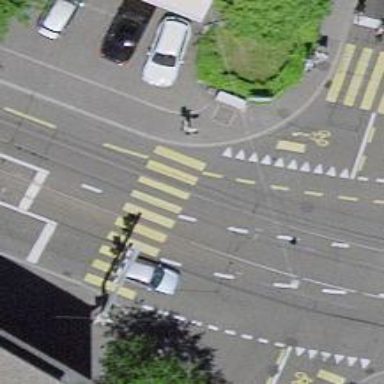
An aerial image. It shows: Tram crossing on the railway.